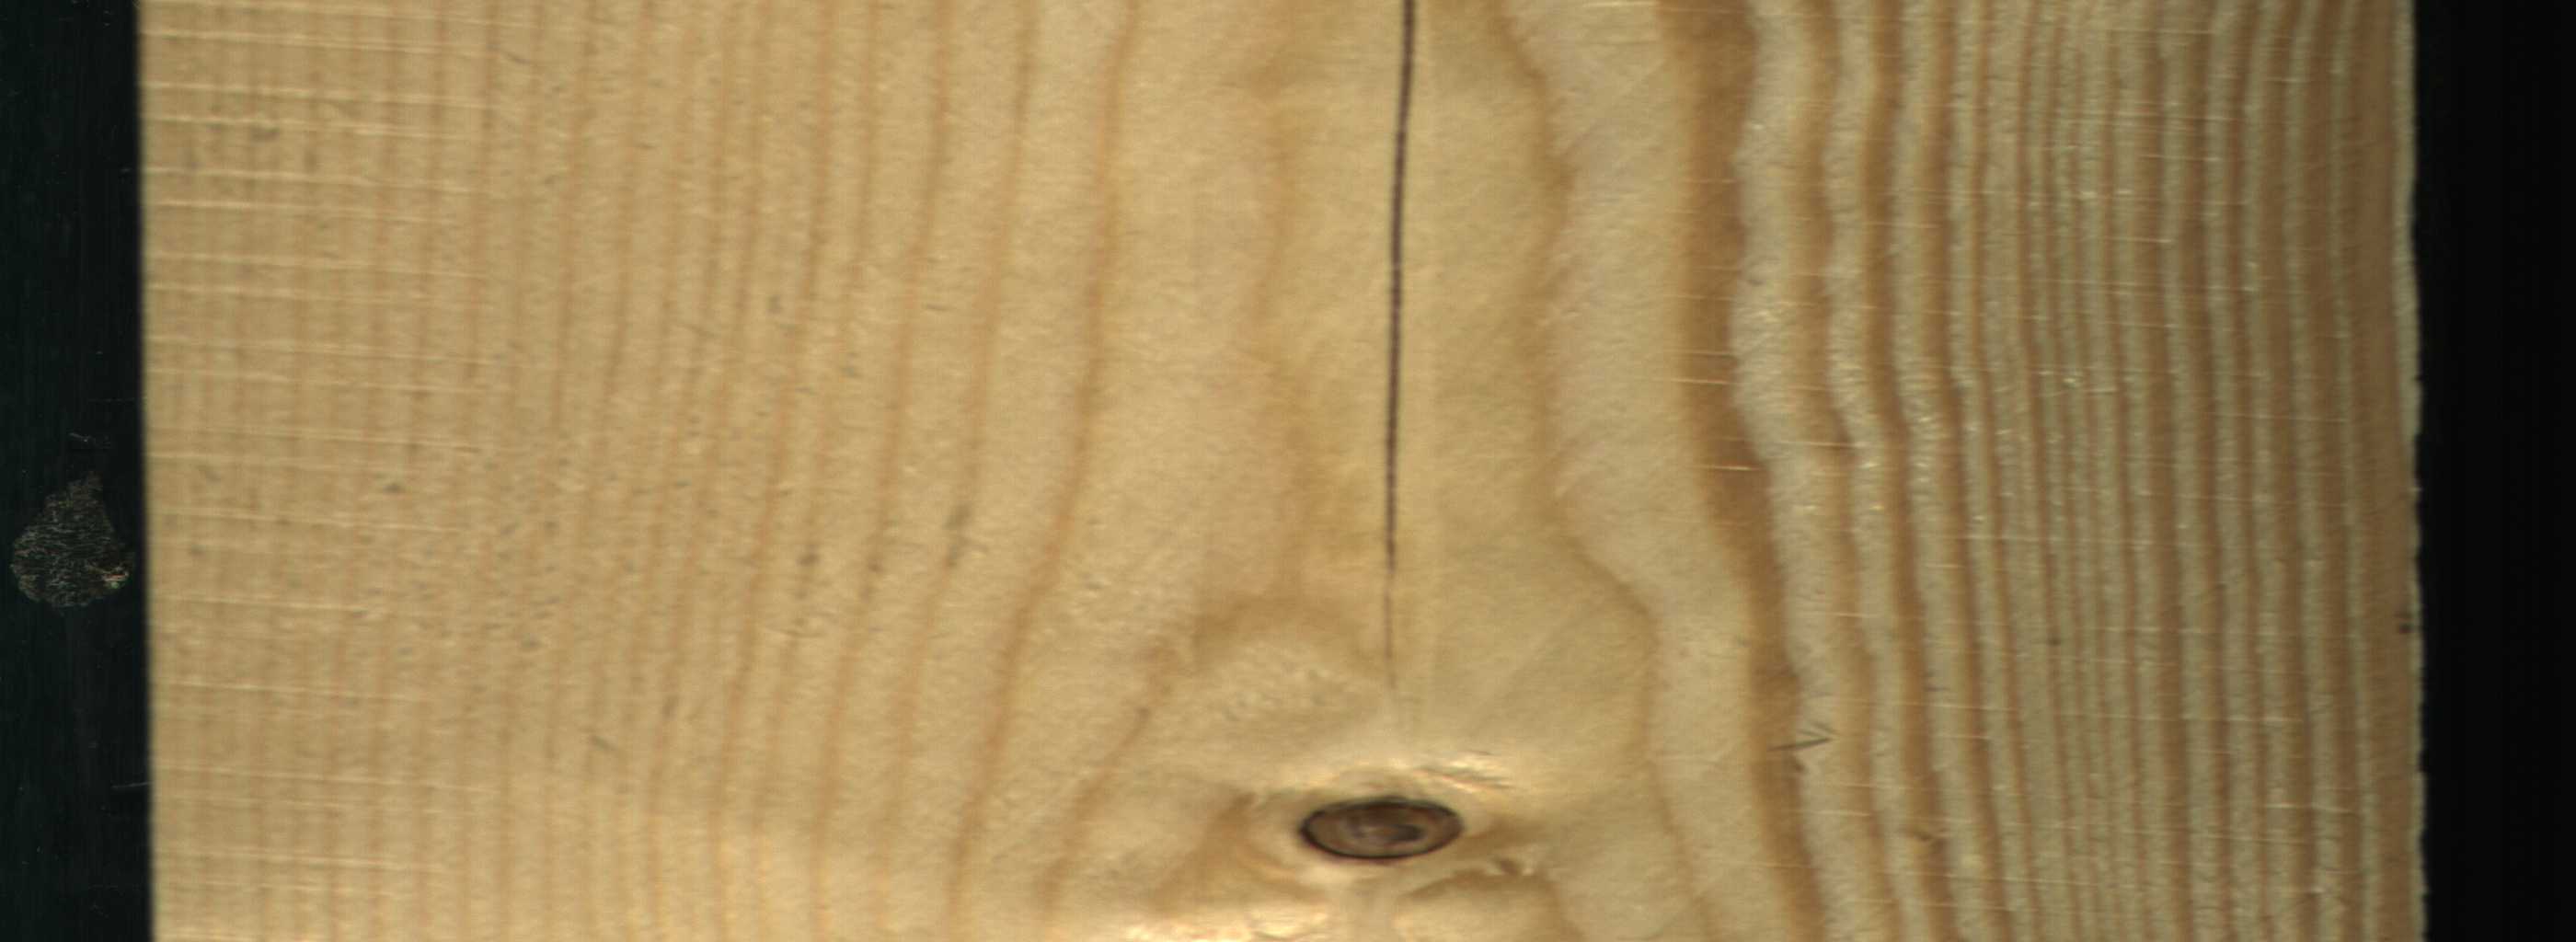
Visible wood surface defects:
resin
Dead_Knot